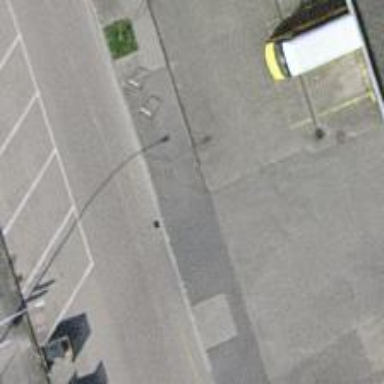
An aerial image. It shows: Parking aisle road with sidewalk alongside.